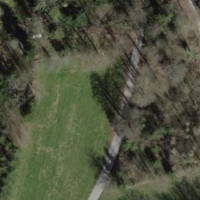
EUNIS habitat code: 41
Species observed at this site:
Lamium galeobdolon